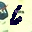
Label: 6